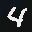
Label: 4